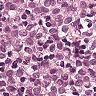
Metastatic tissue present: yes